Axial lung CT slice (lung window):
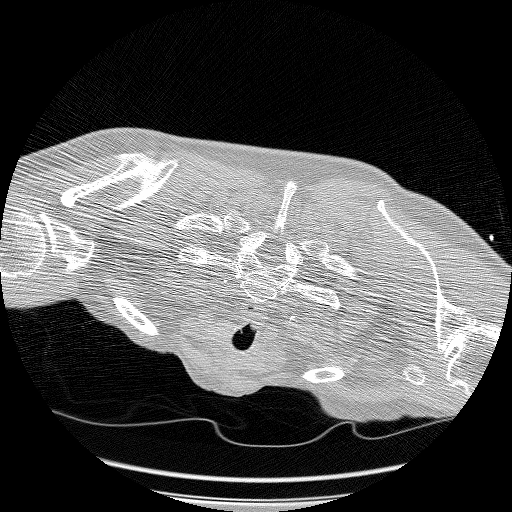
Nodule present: no